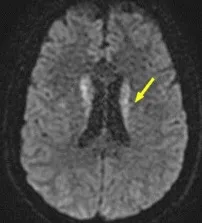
Hyperintensity of the basal ganglia with diffusion restriction . Blue arrow: T2 FLAIR hyperintensity of the basal ganglia. . Yellow arrows: DWI hyperintensity of the basal ganglia. . DWI: diffusion-weighted imaging; FLAIR: fluid-attenuated inversion recovery.
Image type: radiology (mri)